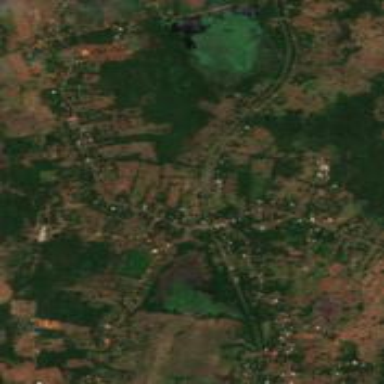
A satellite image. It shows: Village.